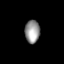
Tissue: lung
Cell type: Myeloid cells
Senescence score: 0.541
Nuclear area (px): 335
Mean DAPI intensity: 149.107